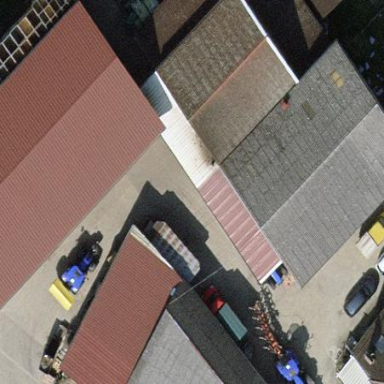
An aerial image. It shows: Farm building.